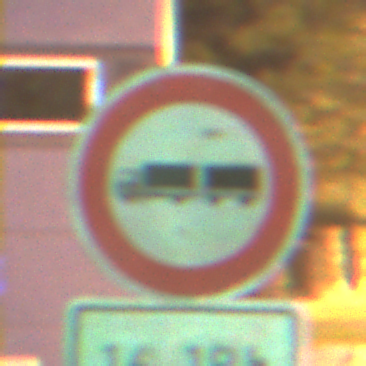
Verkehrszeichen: VerbotLastkraftwagenMitAnhaenger
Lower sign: ZeitangabenOhneBeschraenkungAufWochentage1
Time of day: Night
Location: Outdoor (Urban)
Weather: PartlyCloudy
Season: NotSpecified
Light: Artificial